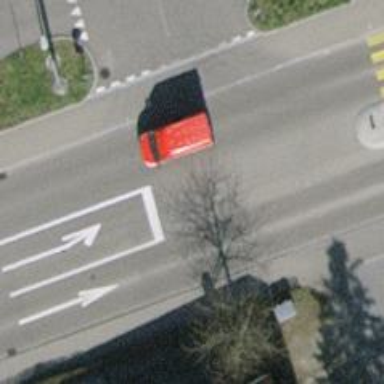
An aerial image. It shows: Secondary road.